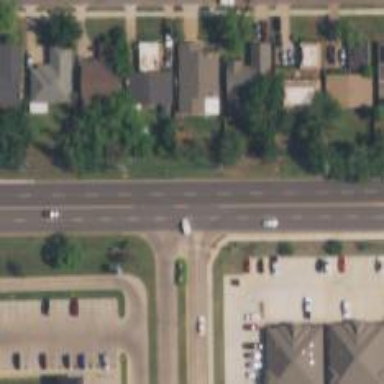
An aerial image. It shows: Road with stop sign.